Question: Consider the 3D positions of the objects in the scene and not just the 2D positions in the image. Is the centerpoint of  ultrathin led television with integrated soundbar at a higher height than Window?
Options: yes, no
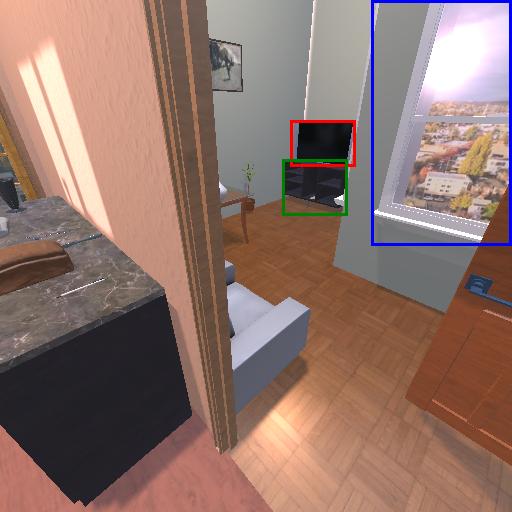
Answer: yes